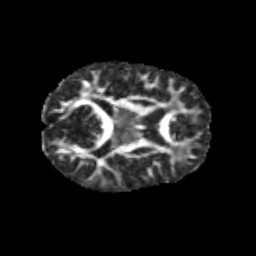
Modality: FA
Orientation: axial
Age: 9
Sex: male
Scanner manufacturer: siemens
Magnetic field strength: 3 T
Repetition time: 3.8 s
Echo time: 0.07 s